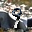
Label: 9